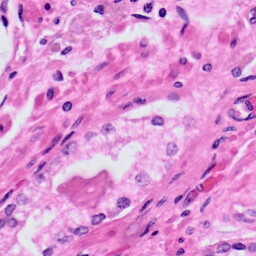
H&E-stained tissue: Prostate